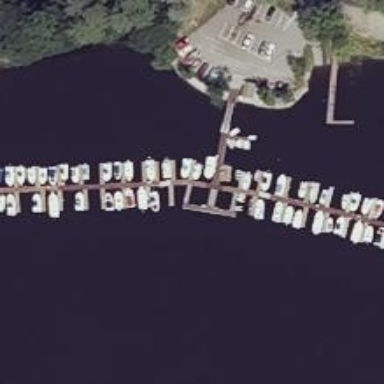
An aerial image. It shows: Man-made pier.